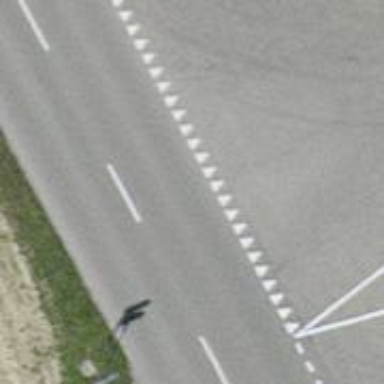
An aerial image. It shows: Road with "give way" sign.